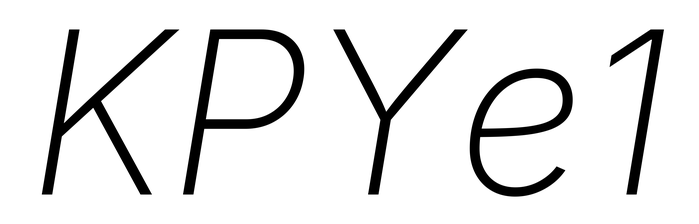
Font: Inter-Italic_ExtraLight_Italic